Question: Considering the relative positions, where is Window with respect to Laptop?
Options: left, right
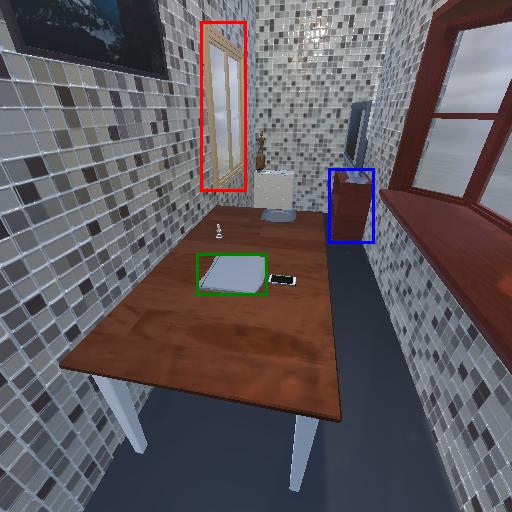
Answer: left